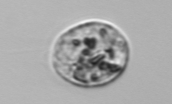
Label: Amoeba